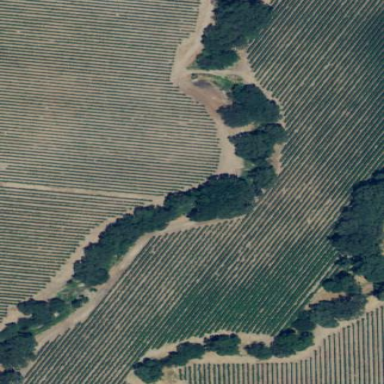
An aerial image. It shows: Vineyard with grape crops.